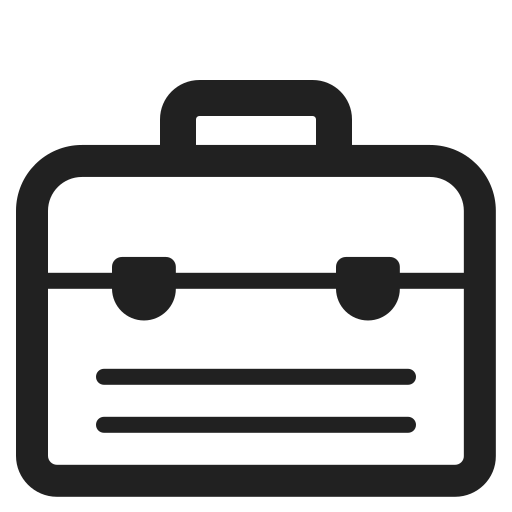
toolbox high contrast